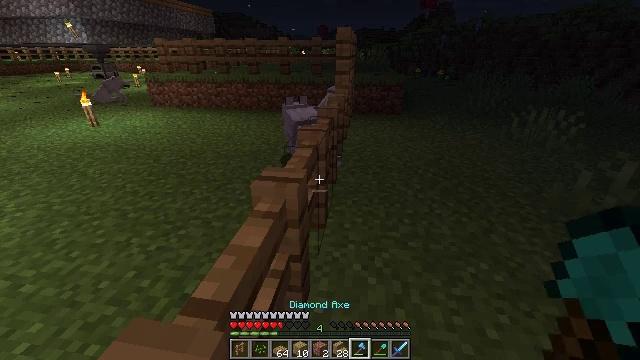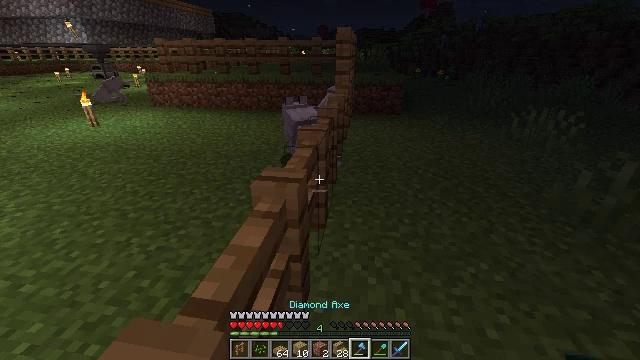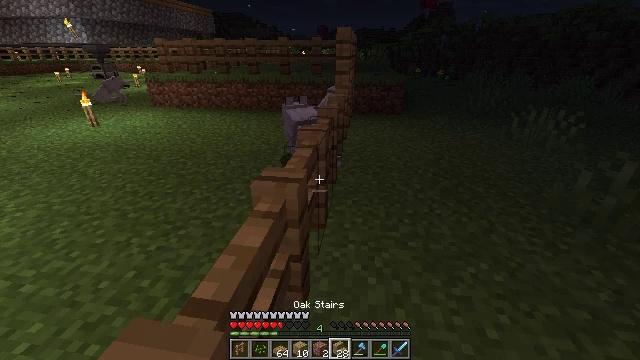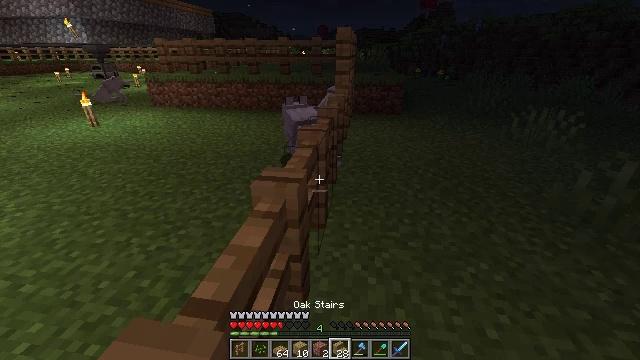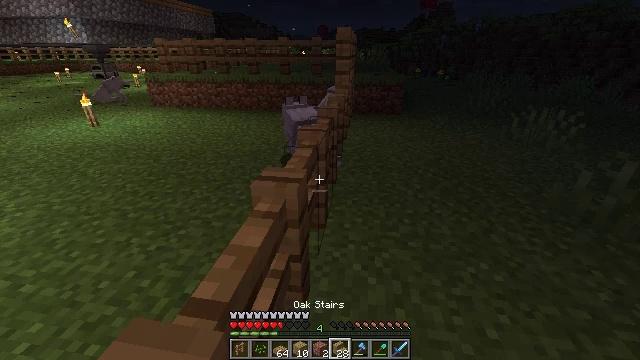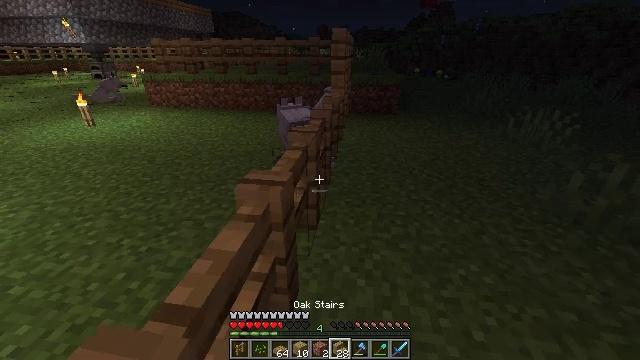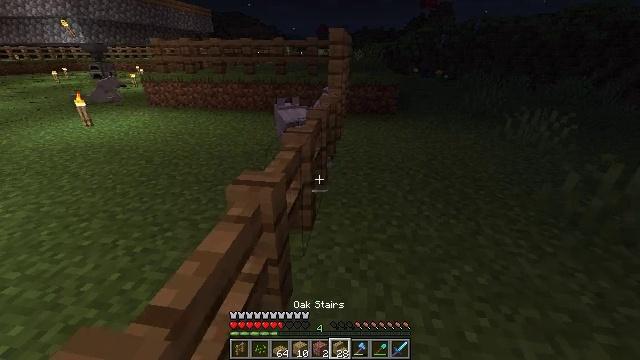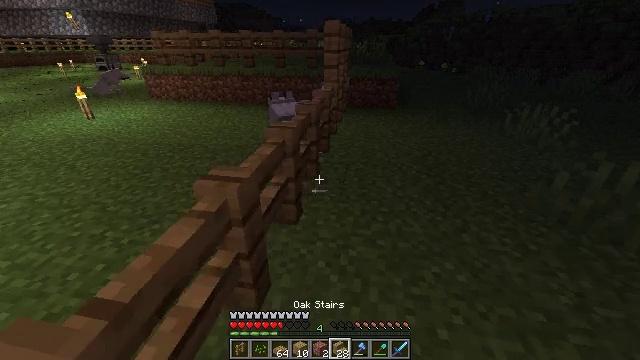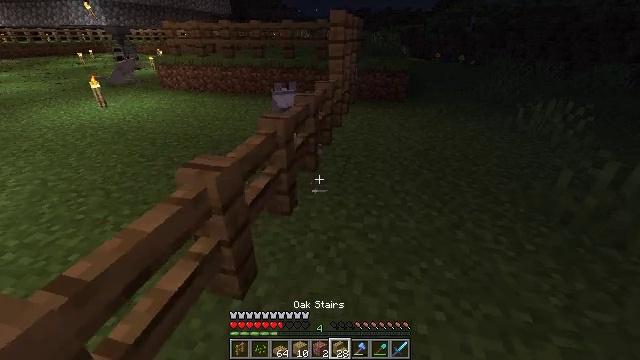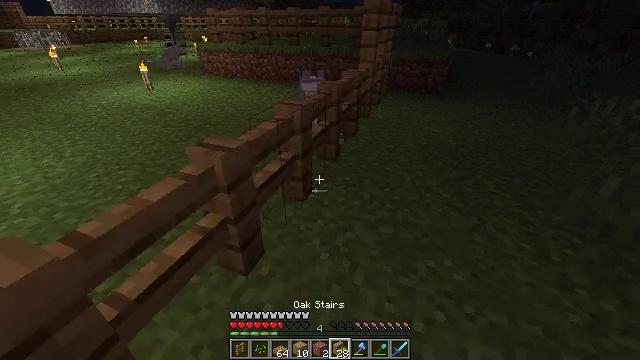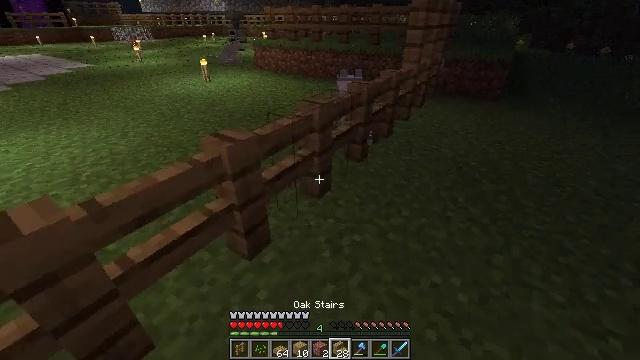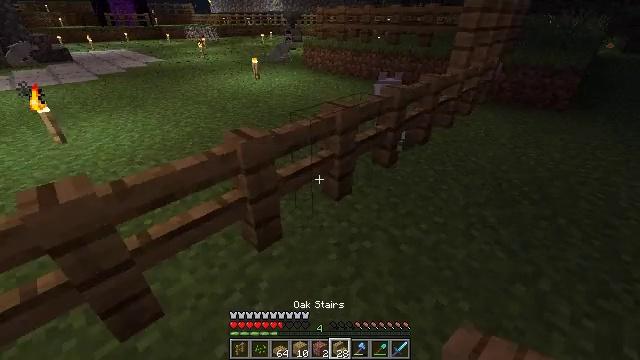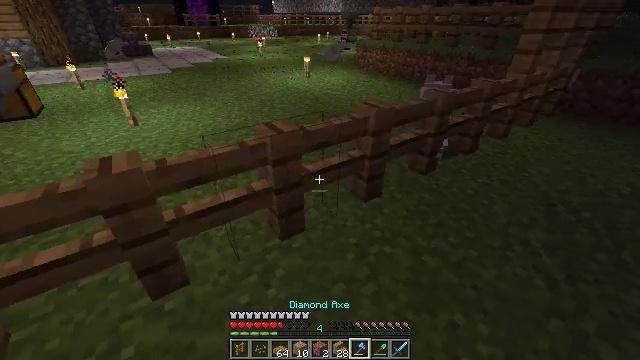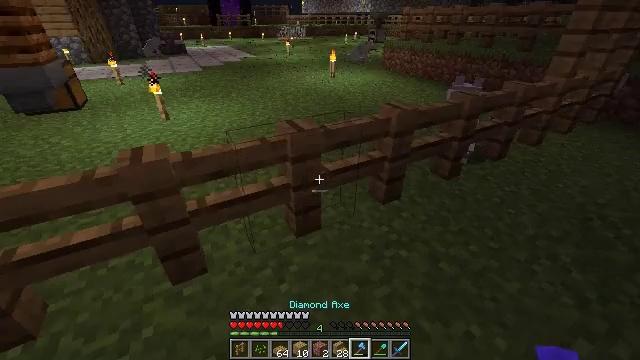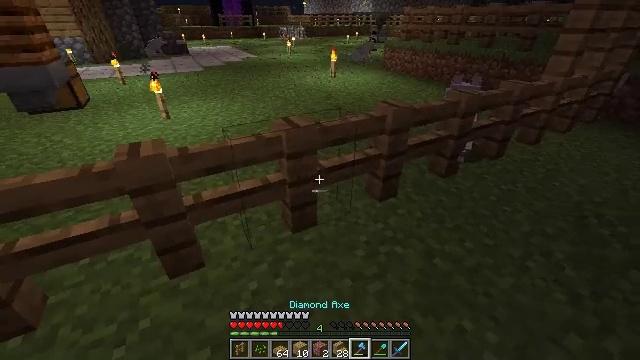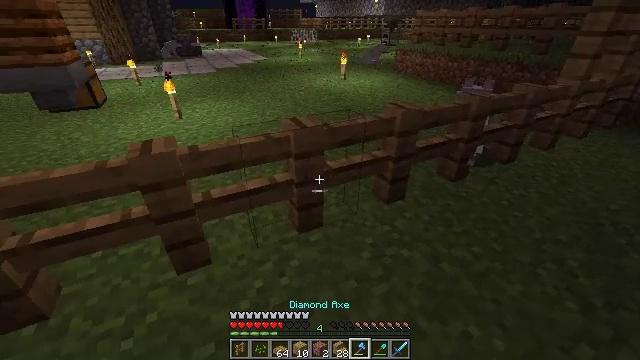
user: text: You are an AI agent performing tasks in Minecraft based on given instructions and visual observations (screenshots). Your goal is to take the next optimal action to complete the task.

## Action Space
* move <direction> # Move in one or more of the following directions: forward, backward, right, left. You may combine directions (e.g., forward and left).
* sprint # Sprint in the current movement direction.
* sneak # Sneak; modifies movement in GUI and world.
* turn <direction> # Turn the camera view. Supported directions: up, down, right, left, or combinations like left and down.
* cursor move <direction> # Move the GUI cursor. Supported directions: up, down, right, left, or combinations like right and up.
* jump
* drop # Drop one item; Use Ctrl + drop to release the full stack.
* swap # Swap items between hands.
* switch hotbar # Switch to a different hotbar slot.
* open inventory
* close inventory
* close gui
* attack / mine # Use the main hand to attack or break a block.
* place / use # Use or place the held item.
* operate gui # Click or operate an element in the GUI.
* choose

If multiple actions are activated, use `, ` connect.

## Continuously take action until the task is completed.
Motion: motion action
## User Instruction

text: Break down the oak fence.
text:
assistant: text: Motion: no_op
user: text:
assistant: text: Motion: no_op
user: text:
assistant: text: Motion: no_op
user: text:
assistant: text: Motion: no_op
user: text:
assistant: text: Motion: move right
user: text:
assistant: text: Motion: move right
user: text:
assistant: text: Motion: move right, turn left and down
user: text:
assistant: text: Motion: move right, turn left and down
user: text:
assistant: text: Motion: move right, turn left and down
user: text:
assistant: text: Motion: move right, turn left
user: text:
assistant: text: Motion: move right, turn left
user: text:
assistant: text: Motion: turn left
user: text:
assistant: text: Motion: turn left
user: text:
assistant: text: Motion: no_op
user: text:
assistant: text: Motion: turn left
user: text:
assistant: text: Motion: turn left
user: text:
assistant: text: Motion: turn left
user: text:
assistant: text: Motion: turn left and up
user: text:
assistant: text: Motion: turn left and up
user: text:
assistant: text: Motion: turn up
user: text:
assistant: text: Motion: turn up
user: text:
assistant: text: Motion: no_op
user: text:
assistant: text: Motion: turn right
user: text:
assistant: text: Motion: attack / mine
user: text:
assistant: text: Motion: attack / mine
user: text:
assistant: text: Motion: attack / mine
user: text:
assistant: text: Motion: attack / mine
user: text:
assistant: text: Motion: attack / mine
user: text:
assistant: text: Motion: attack / mine
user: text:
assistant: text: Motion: attack / mine